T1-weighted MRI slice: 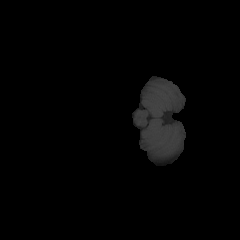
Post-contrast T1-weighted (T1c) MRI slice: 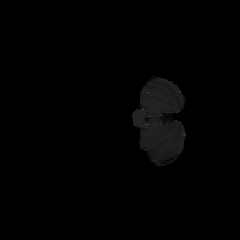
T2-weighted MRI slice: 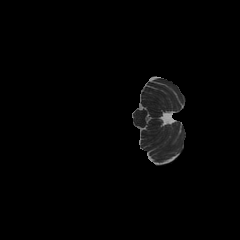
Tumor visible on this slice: no